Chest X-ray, PA view. Patient: 54 years old, sex F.
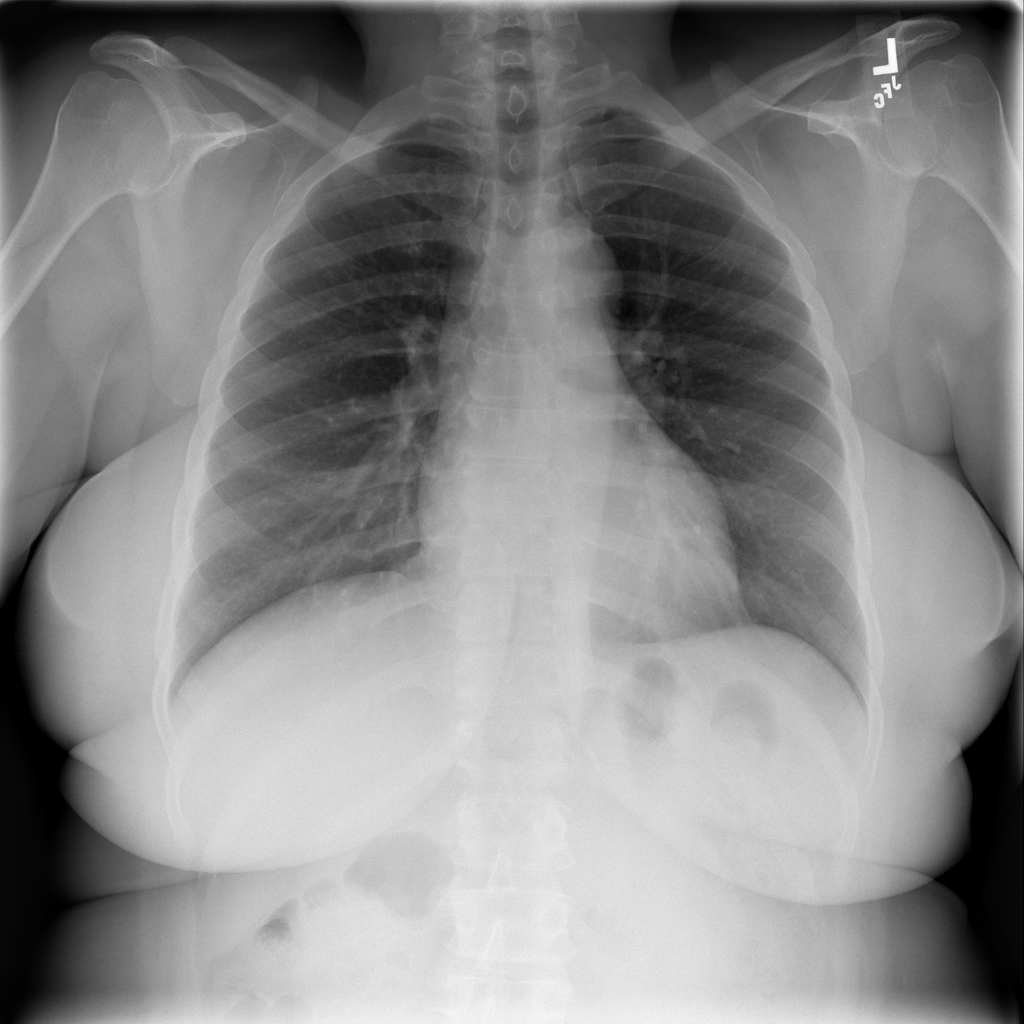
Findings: No Finding